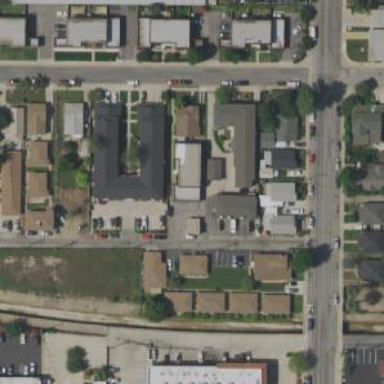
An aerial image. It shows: Alley classified as service road.